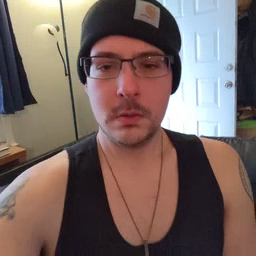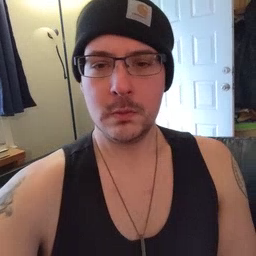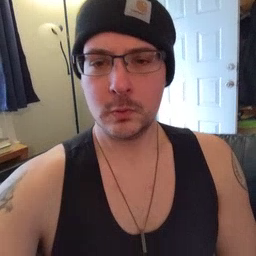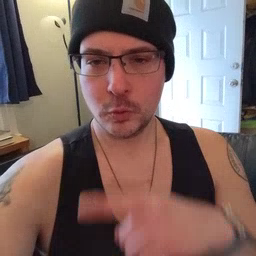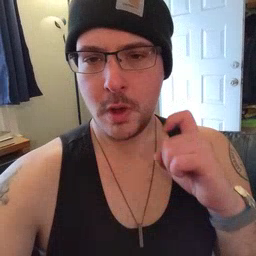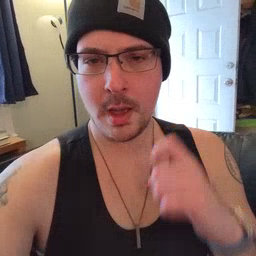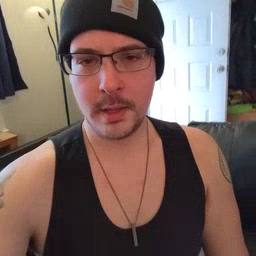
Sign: dry